Question: I want to change the "slide from right to left" transition of my navigation view controller when it pushes another view controller. I found an option in the storyboard but it doesn't seem to work. The transition style is still the same.
By clicking the destination view controller in the storyboard I found this, although it looks like the transitions are for the modal style segue :

So, my question is, is it possible to make the push style segue transition to look differently ? And if so, how ?
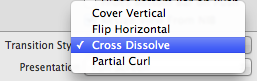
Answer: In order to have the push transition you need to be using a UINavigationController connecting your views. Those are all modal transition options for one off transitions.
By the same token, at least in storyboards you can't use anything other than push if your are already using a UINavigationController.
The easiest way I've found to get around this limitation is to do it in code and to wrap a push without animation wrapped in a UIView Animation or CAAnimation.